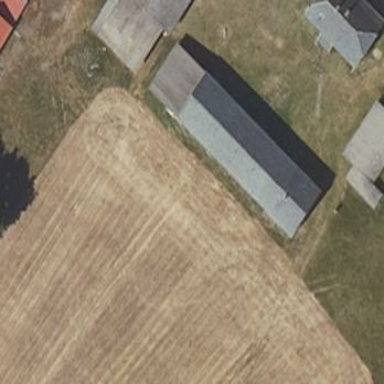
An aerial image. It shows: Shed building.